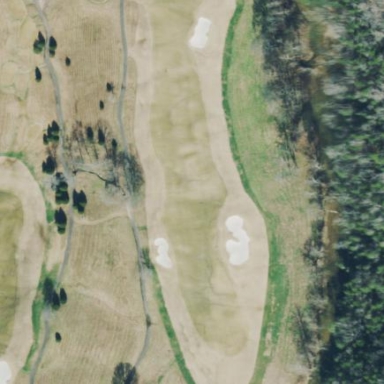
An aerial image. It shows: Rough area in golf course.